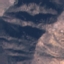
Land use / land cover: HerbaceousVegetation